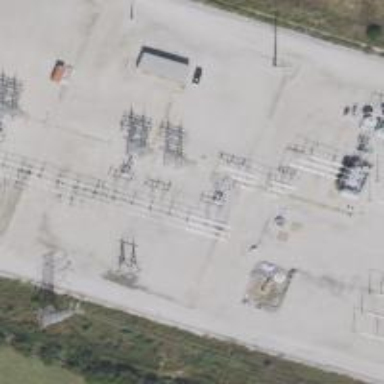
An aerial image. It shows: Switch for power supply.